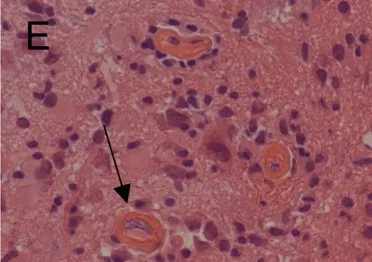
Histopathologic findings obtained by open surgery biopsy at age 8. (E) Thrombotic occlusive vasculopathy (arrow) is shown.
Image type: pathology (h&e)